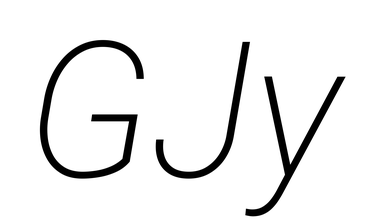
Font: Roboto-Italic_ExtraLight_Italic